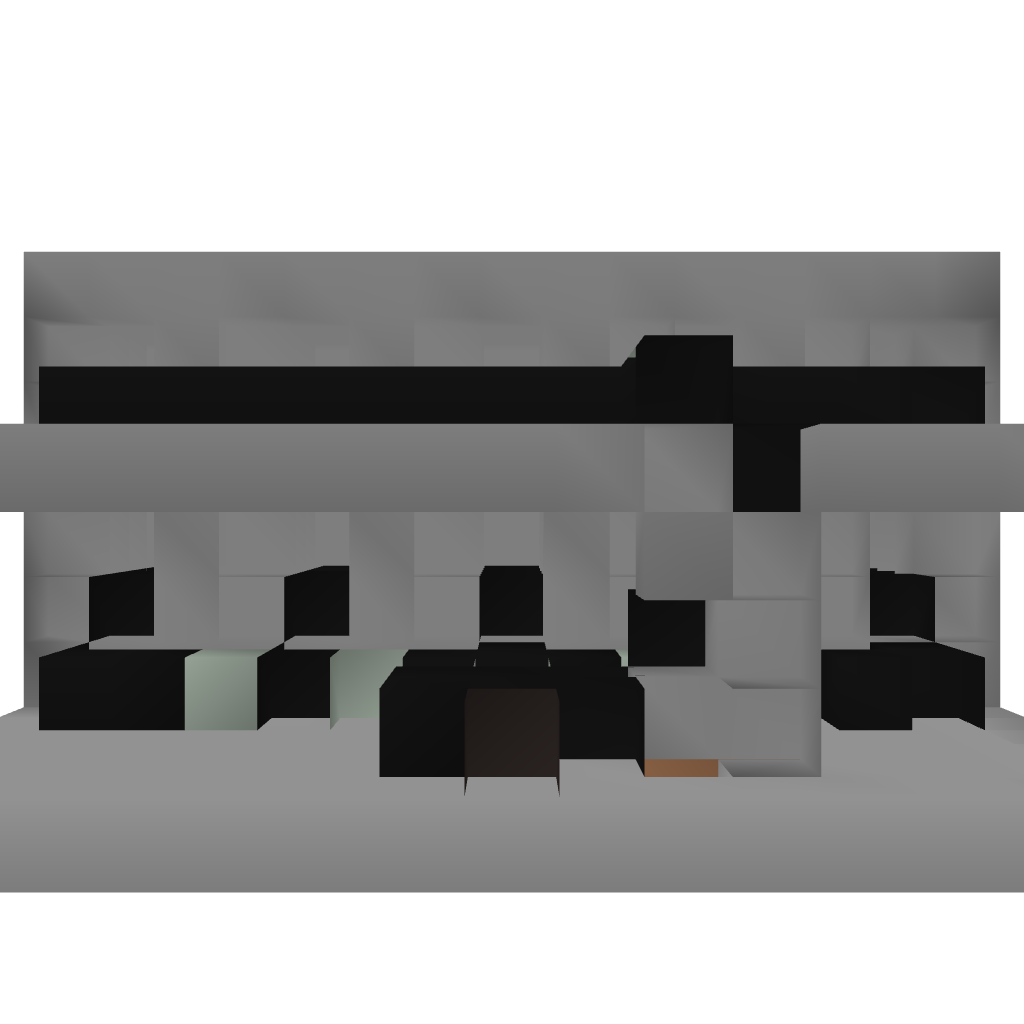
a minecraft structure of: super defence machine